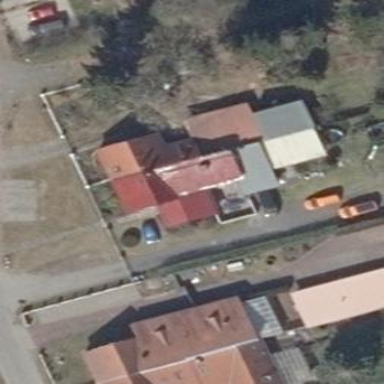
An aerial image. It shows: Semi-detached house with gabled roof.